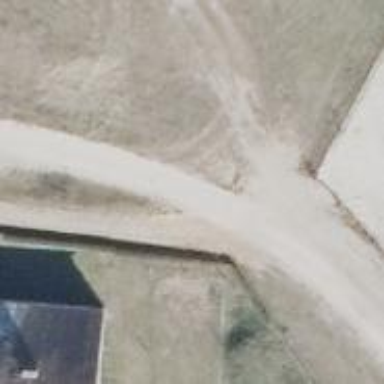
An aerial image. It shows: Gravel track with Grade 3 quality.